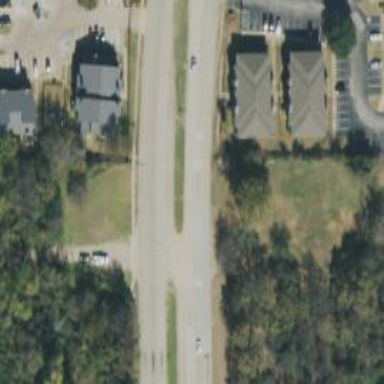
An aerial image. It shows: Secondary road.